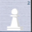
Piece: wP